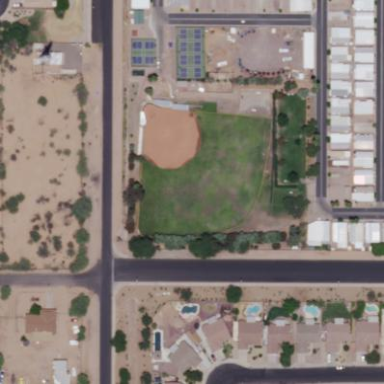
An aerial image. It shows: Softball pitch used for baseball games.